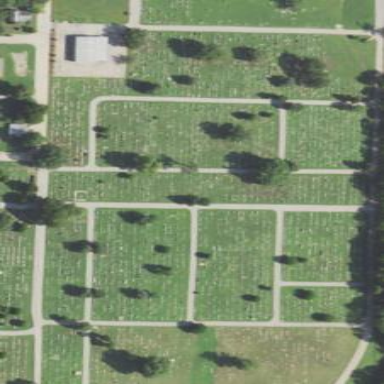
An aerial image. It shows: Cemetery.